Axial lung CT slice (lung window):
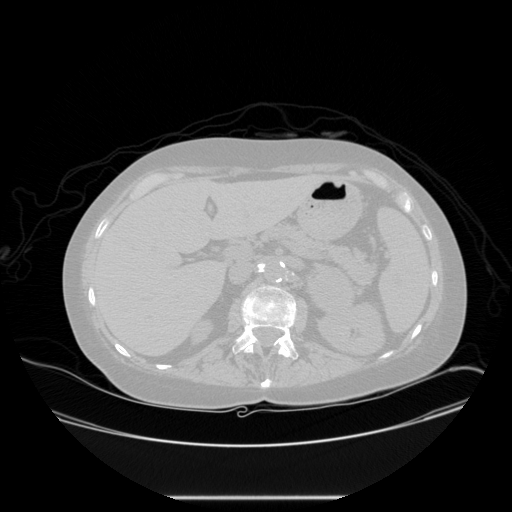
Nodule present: no